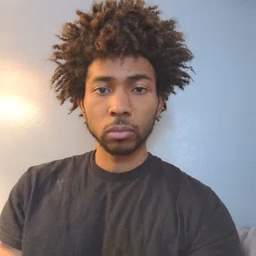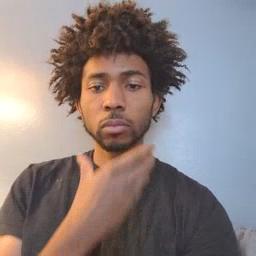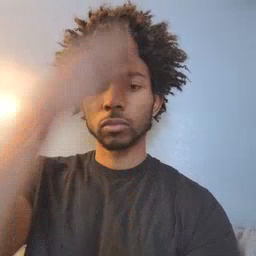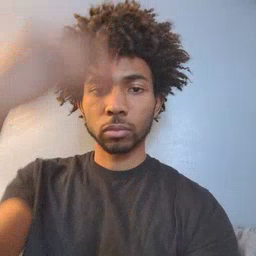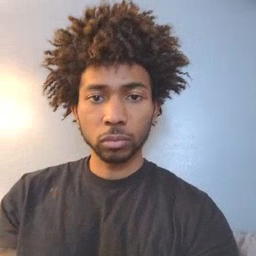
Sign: giraffe